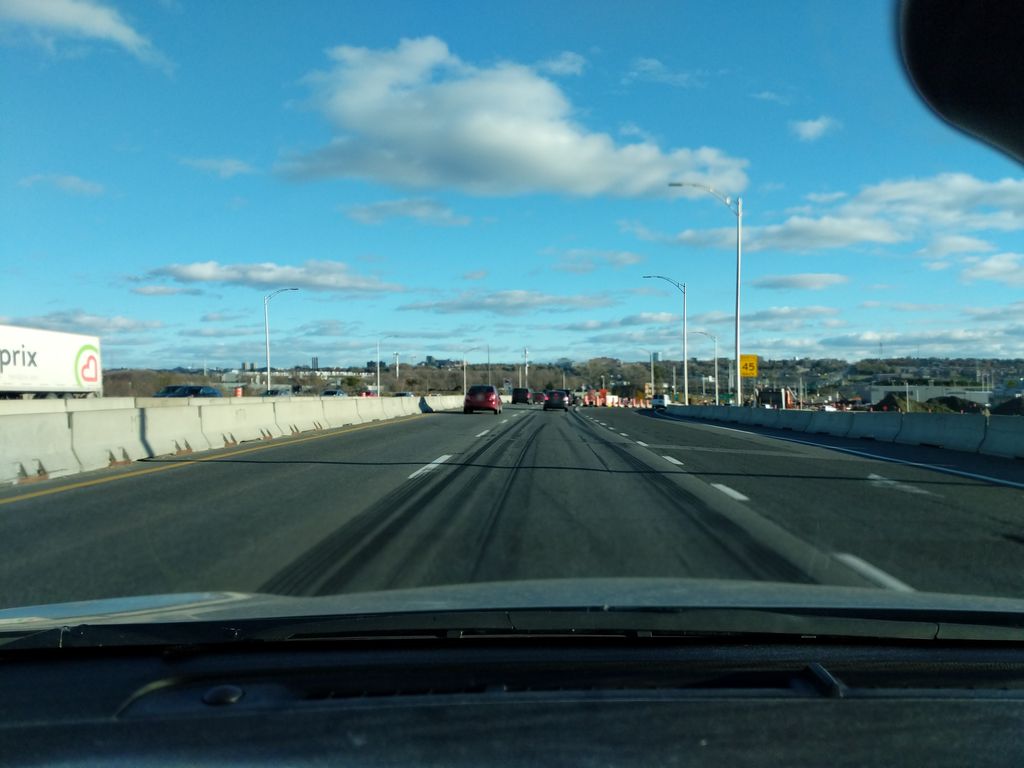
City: quebec_city